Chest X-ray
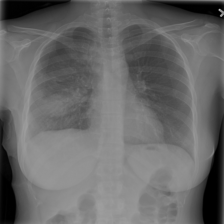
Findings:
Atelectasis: negative
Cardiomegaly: negative
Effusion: negative
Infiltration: negative
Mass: positive
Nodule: negative
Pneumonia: negative
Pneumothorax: positive
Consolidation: negative
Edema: negative
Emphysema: negative
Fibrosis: negative
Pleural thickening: negative
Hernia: negative